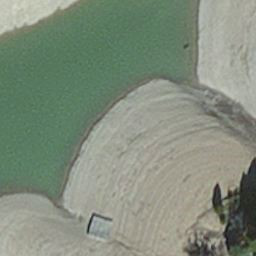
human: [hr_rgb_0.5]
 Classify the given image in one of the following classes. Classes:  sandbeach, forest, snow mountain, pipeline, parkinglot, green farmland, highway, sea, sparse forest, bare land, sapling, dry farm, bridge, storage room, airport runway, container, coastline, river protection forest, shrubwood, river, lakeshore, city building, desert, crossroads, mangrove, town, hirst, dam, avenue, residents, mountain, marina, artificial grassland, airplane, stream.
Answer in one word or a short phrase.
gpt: hirst